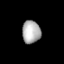
Tissue: lung
Cell type: Epithelial cells
Senescence score: 0.6012
Nuclear area (px): 412
Mean DAPI intensity: 175.362